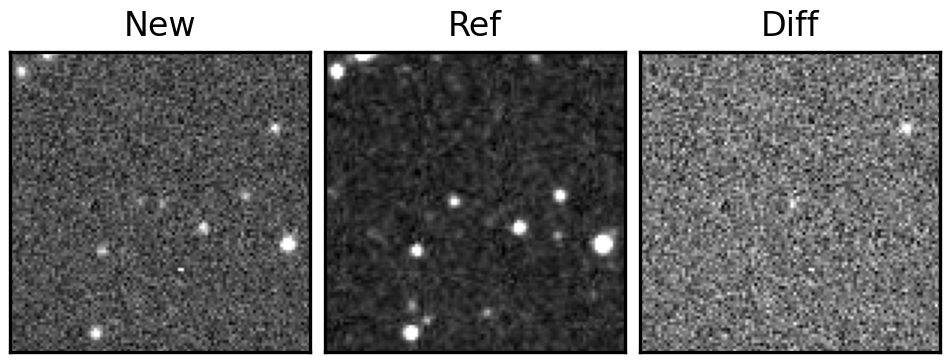
Label: real